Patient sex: M
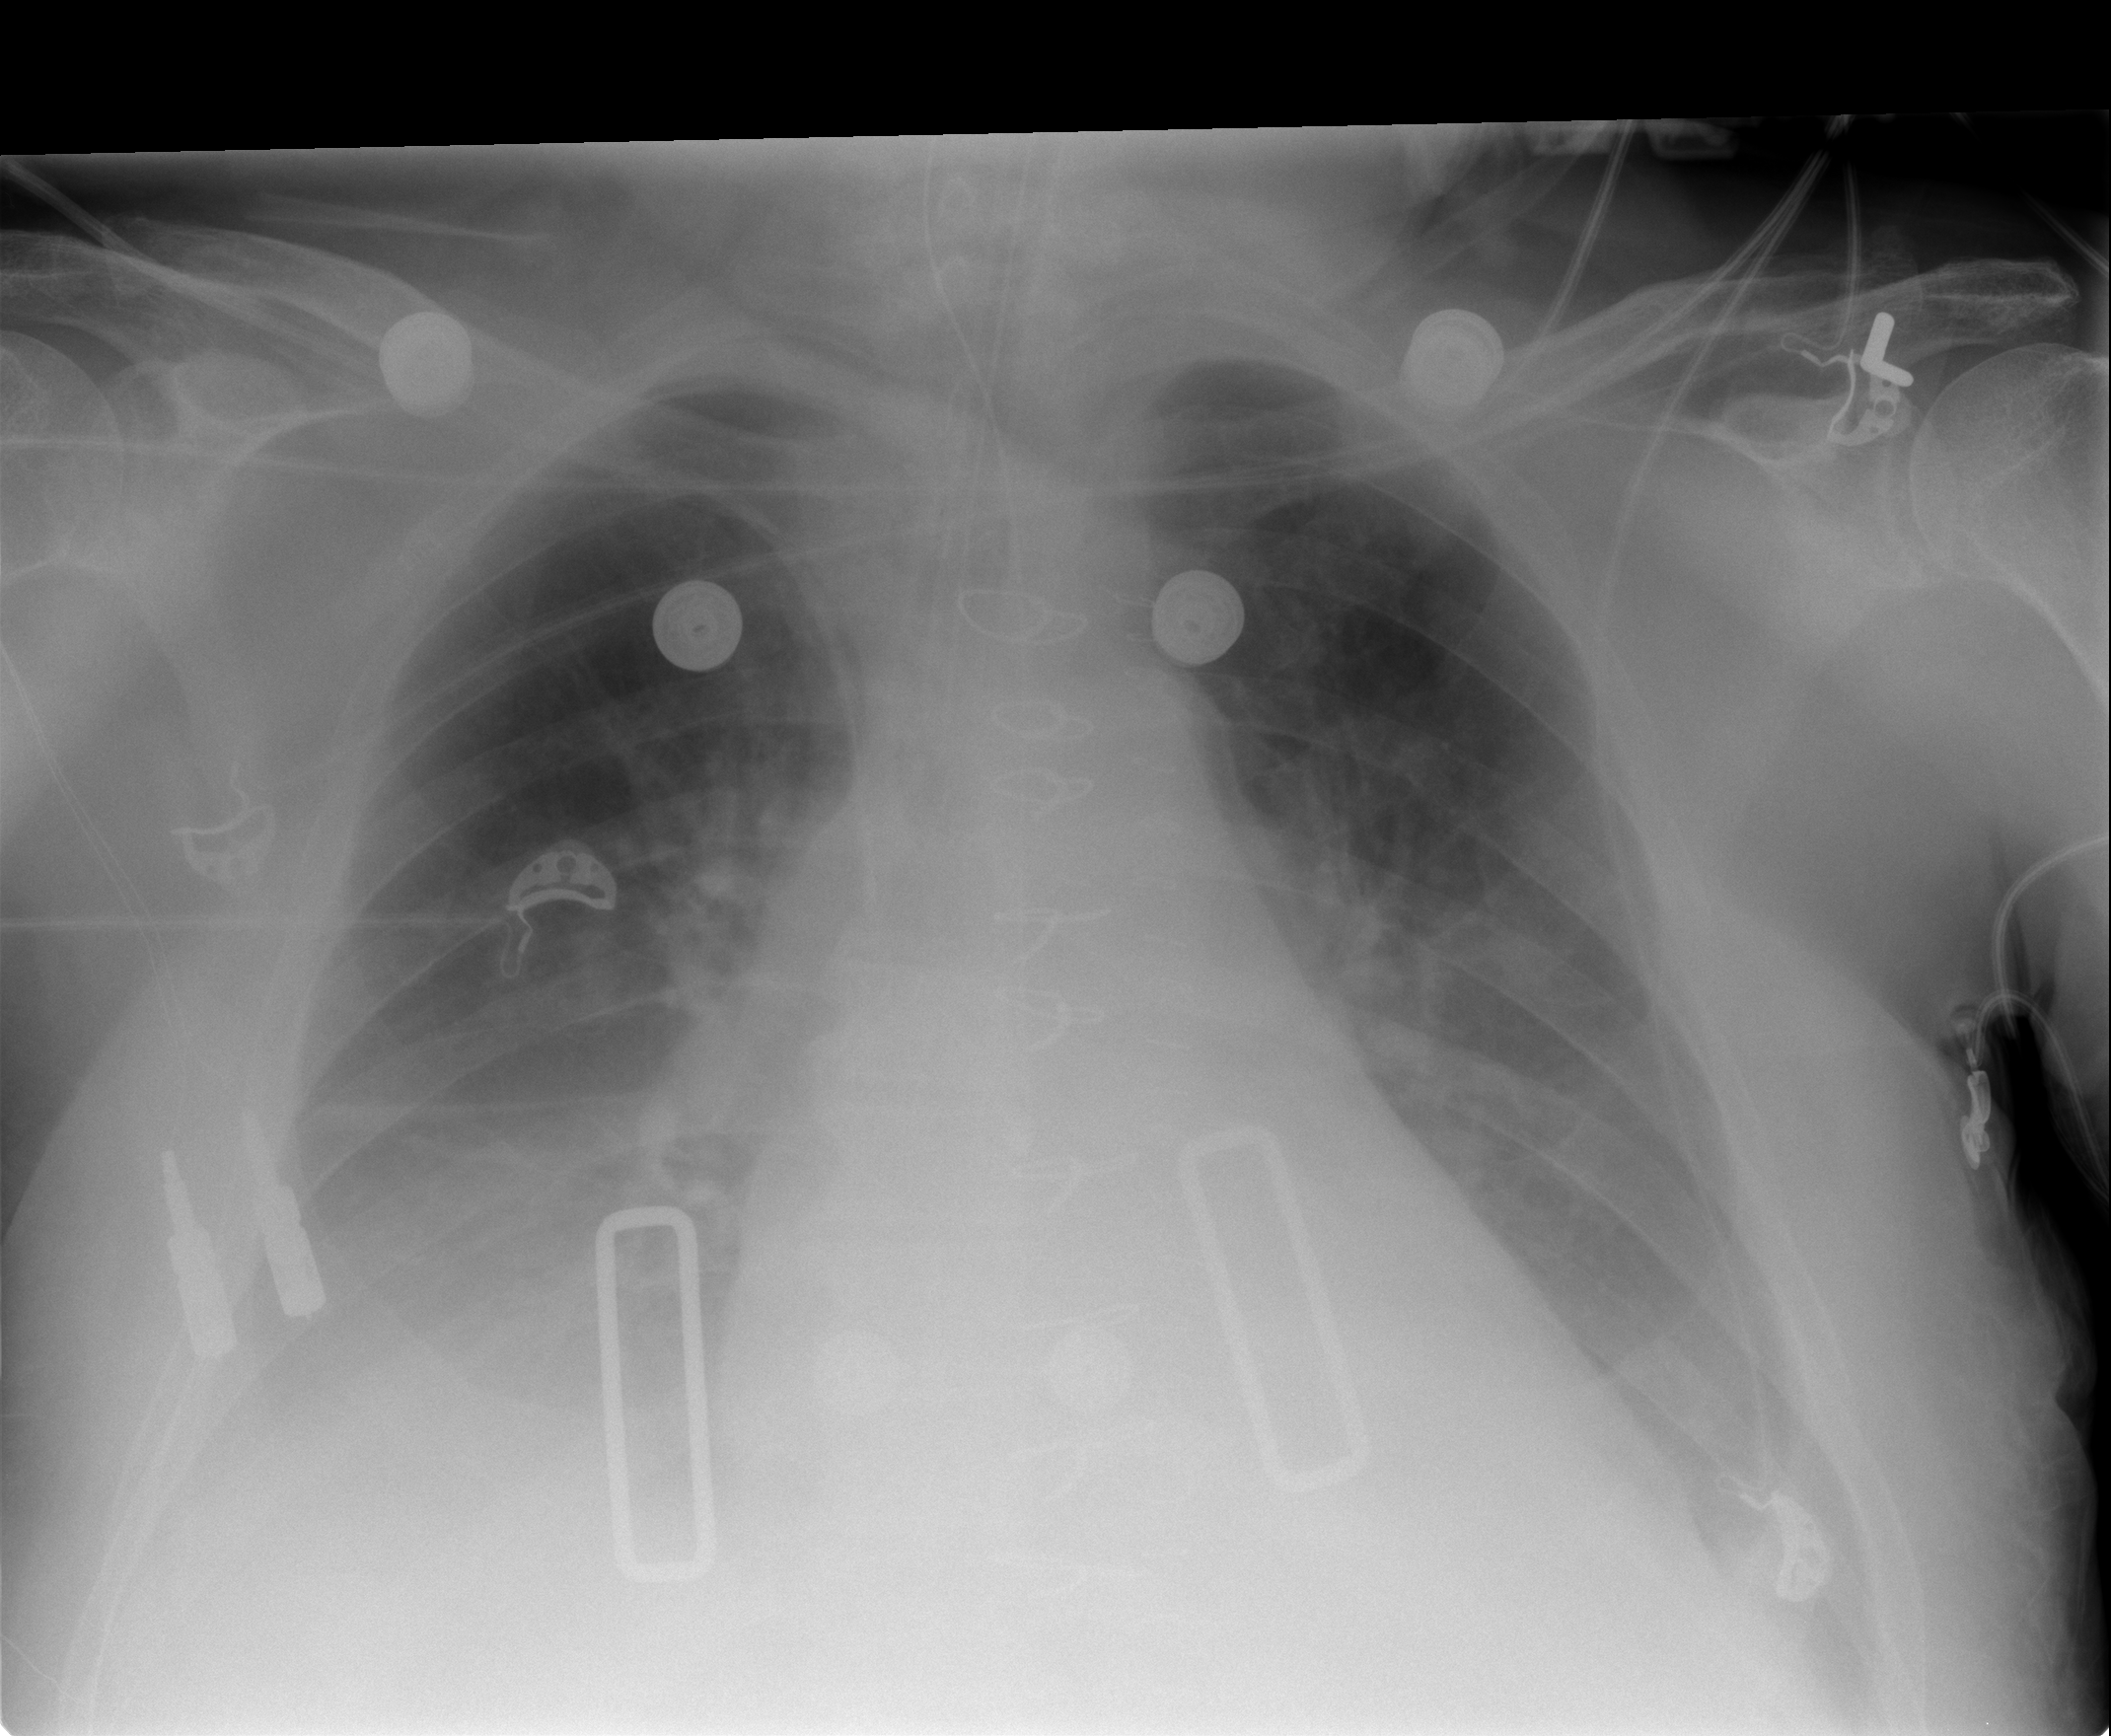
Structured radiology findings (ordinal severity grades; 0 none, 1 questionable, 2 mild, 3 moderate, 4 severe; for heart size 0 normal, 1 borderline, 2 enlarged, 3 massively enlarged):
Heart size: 2
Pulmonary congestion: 2
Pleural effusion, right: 3
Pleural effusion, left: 3
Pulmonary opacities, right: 0
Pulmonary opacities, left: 0
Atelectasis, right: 2
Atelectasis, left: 2